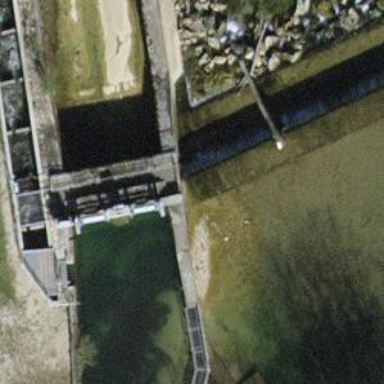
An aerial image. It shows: Weir in waterway.